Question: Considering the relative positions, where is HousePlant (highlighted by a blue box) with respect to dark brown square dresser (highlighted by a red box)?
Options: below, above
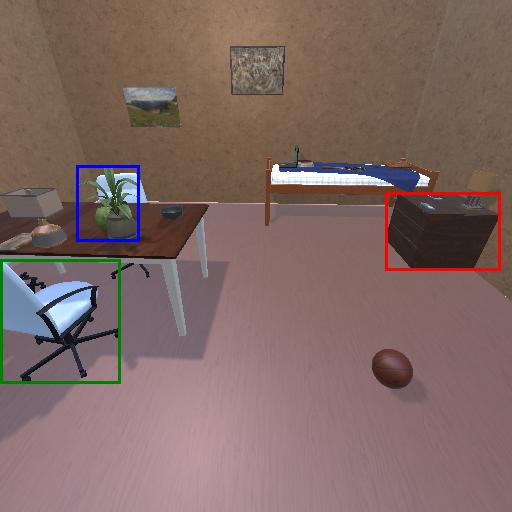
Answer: below